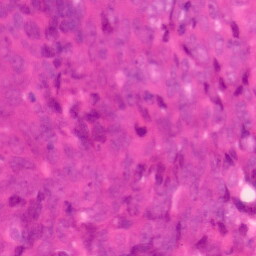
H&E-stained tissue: Colon